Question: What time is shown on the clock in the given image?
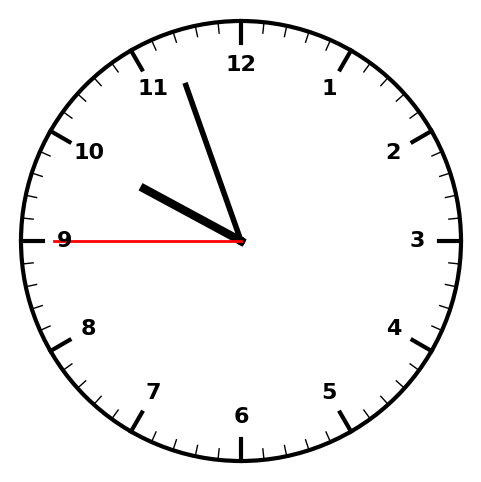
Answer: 09:56:45